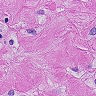
Metastatic tissue present: yes